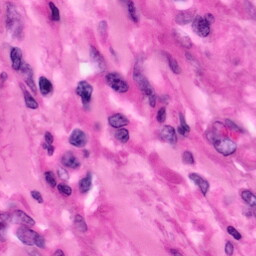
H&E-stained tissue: Pancreatic